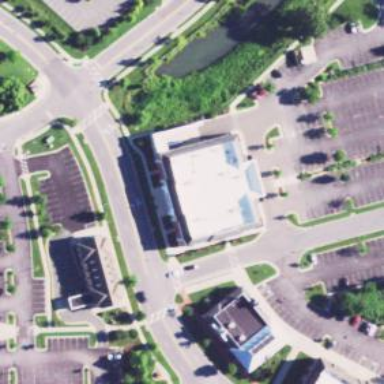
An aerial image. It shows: Retail building.